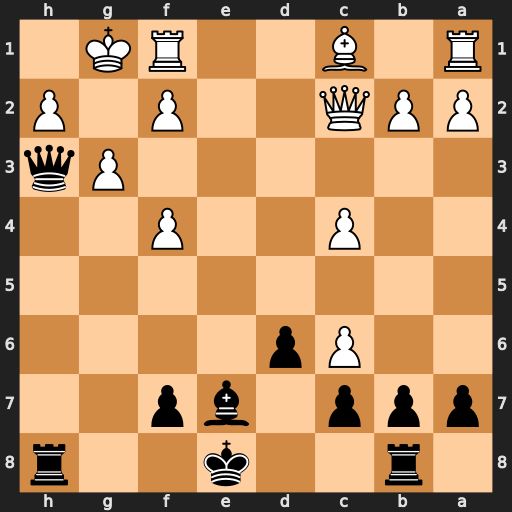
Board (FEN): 1r2k2r/ppp1bp2/2Pp4/8/2P2P2/6Pq/PPQ2P1P/R1B2RK1
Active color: b
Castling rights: k
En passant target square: -
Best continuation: Qxh2#